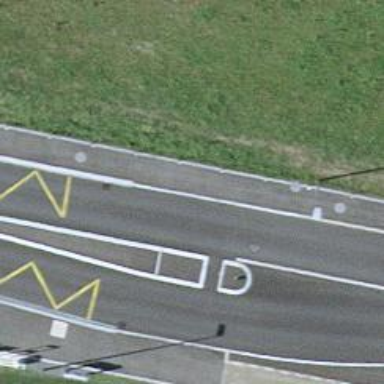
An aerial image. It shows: Traffic calming island.